Question: Am creating a 'WP8' application which uses 'Web Service' to fetch,create,update & delete data & displaying it. Now the problem is that my application crashes by throwing
> An unhandled exception of type
"'System.Reflection.TargetInvocationException' occurred in
System.Windows.ni.dll" inWindows Phone

There is no stack trace for this exception & i am stuck with this one for hours. And i noticed that this exception occurs whenever calling the service more frequently than normal but i didn't get the actual reason.
It is really helpful to know
1.What type of exception is this ?
2.At what condition this will happen ?
3.How we can handle the app crash because of this exception?
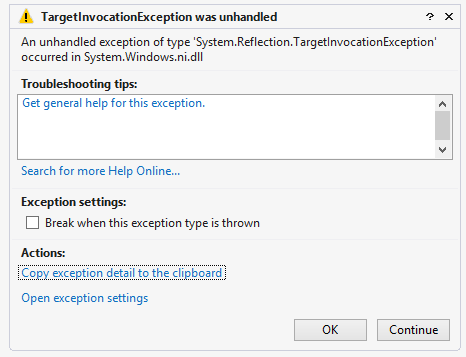
Answer: Your comment
> You are right . gotta an inner exception object says " at MyApp.ViewModels.CreateViewModel.d__61.MoveNext() --- End of stack trace from previous location where exception was thrown --- at System.Runtime.CompilerServices.AsyncMethodBuilderCore.b__0(Object state) " Message : Object reference not set to an instance of an object.
just shows that somewhere, you're invoking an async method which is not awaited:
Your inner exception should have an inner exception (i.e. $exception.InnerException.InnerException whiches stacktrace will show you the location of your NullReferenceException)
UnhandledException event is invoked when an exception in your code has not been handled by your code, and the app doesnt know how to handle it.
By default, it makes your app crash.
However, you can prevent your app from crashing in those cases. See <URL> to know more about it.
To fix your issue "the clean way", you will have to find the place where your code is not awaited, and fix it. ie somewhere you will find:
'''
myObject.DoSomethingAsync(); // DoSomethingAsync() returns a task.
'''
Change it :
'''
try
{
await myObject.DoSomethingAsync(); // DoSomethingAsync() returns a task.
}catch(Exception ex)
{
// display error message or whatever
}
'''
this will handle the error, but what you really want to fix is the cause of your nullref exception. I dont have that much clues, but it looks like a thread concurrency issue.